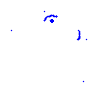
Particle: pion